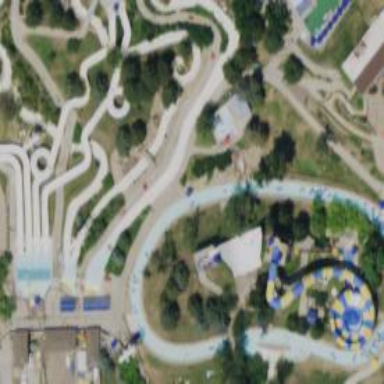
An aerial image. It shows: Water slide attraction.